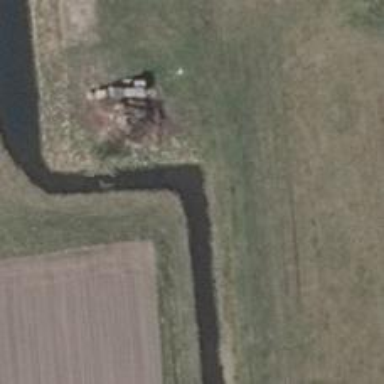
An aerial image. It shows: Canal.